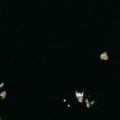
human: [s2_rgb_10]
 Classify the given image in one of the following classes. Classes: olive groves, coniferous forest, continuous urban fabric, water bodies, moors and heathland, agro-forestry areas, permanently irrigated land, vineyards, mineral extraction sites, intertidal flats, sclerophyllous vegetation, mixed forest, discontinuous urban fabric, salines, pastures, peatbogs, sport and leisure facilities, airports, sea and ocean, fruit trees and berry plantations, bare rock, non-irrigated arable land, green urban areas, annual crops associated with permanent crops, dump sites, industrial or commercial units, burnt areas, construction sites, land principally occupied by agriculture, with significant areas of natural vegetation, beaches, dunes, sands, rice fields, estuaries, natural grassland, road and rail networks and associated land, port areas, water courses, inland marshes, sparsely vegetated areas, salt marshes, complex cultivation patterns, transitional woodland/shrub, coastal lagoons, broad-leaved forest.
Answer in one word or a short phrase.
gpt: coniferous forest, sea and ocean